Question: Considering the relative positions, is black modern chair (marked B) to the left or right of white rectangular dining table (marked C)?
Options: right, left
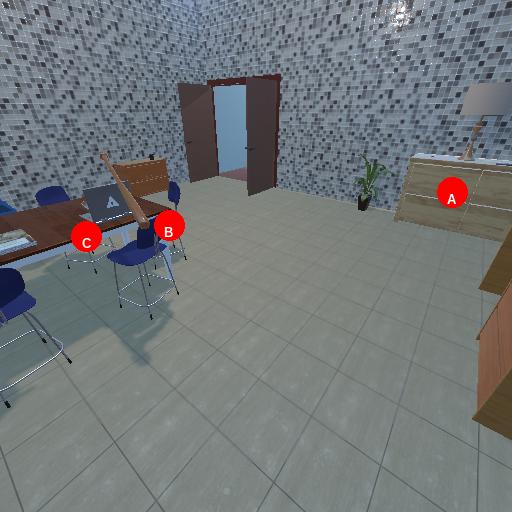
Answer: right